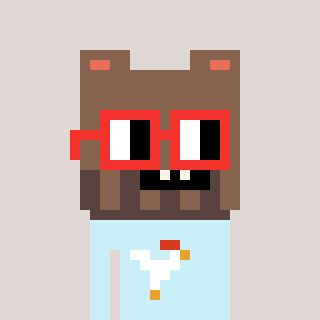
a pixel art character with square red glasses, a bear-shaped head and a cold-colored body on a warm background